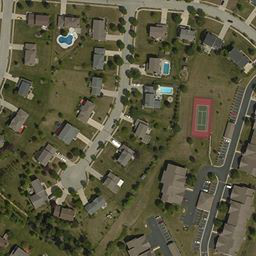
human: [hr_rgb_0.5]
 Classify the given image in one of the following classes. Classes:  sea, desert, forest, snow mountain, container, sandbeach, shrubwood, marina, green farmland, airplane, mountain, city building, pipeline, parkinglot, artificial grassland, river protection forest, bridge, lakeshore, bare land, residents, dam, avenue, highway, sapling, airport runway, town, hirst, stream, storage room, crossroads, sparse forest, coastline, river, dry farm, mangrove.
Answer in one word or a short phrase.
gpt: town